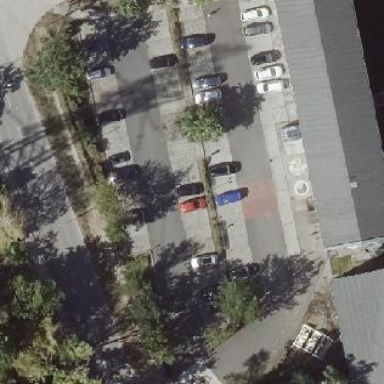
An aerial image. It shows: Street-side parking area.